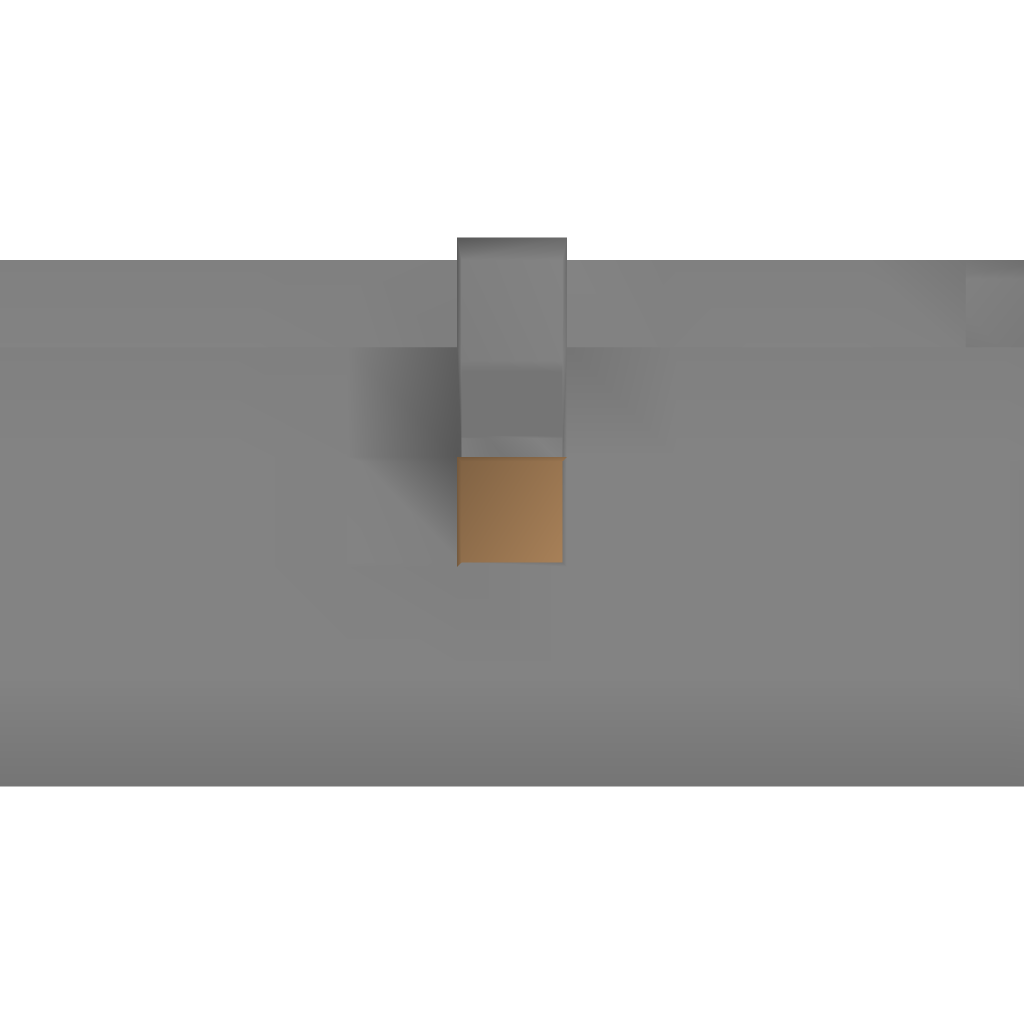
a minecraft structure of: house that is not furnished bad low quality